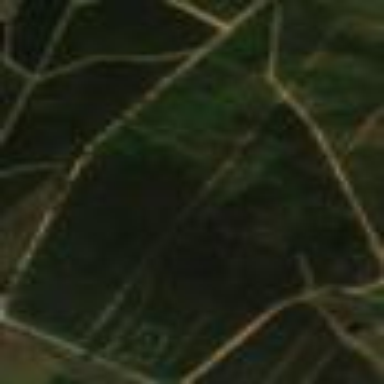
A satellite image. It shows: Orchard filled with olive trees.